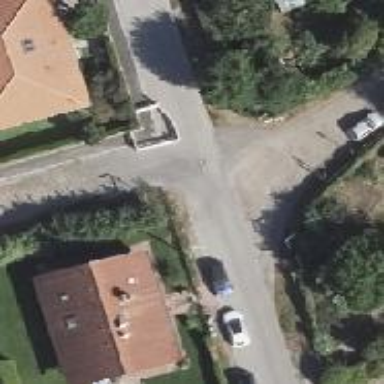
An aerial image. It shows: Asphalt road in residential area.